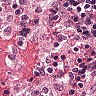
Metastatic tissue present: no